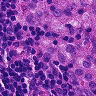
Metastatic tissue present: no